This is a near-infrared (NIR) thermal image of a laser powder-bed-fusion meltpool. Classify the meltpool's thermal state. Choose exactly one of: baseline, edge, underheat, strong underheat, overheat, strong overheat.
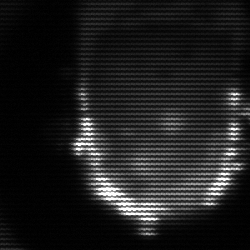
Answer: baseline